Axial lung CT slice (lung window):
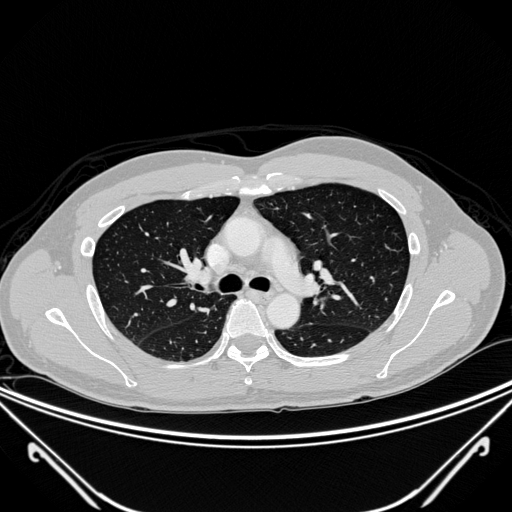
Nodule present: no